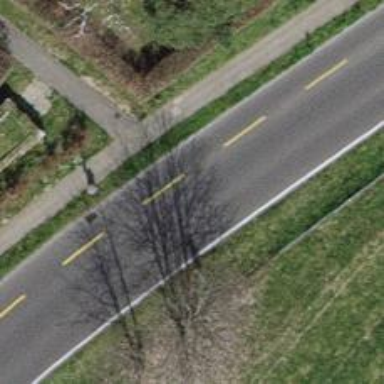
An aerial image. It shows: Residential road with asphalt surface and lane for cyclists on both sides.